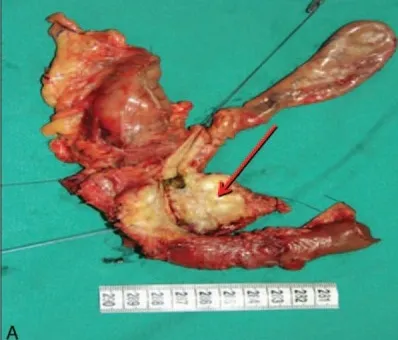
Gross appearance of resected specimen: the lesion located in the head of the pancreas (red arrow).
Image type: medical_photograph (other_medical_photograph)